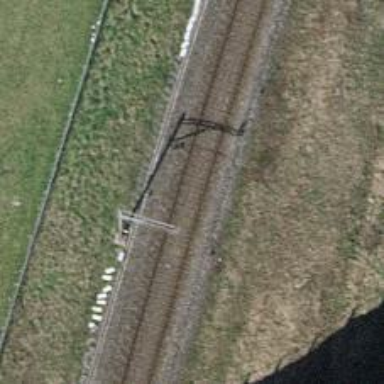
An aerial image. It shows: Single railway track with electrification through contact line.